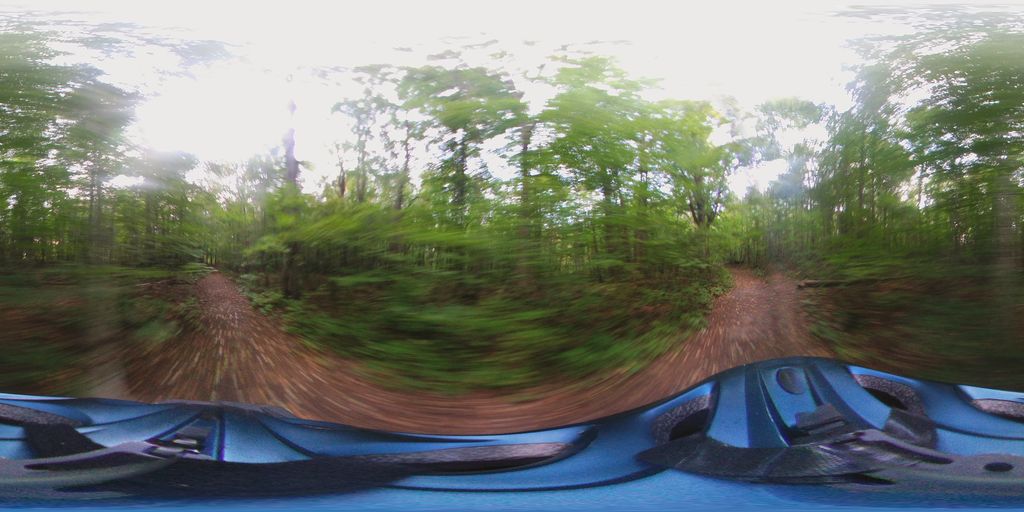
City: ottawa-gatineau